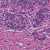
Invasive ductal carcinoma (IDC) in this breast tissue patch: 1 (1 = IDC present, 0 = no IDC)